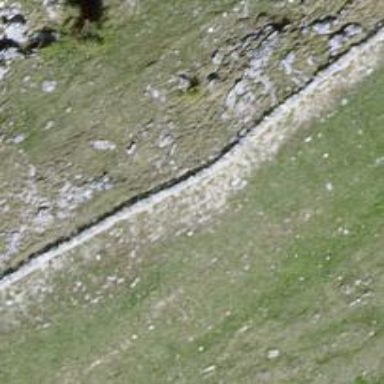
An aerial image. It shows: Wall made of dry stone.